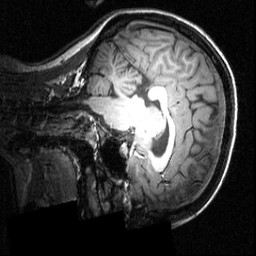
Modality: T1w
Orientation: sagittal
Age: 16
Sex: female
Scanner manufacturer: siemens
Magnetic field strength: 3.951 T
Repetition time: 1.5 s
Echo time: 0.00335 s